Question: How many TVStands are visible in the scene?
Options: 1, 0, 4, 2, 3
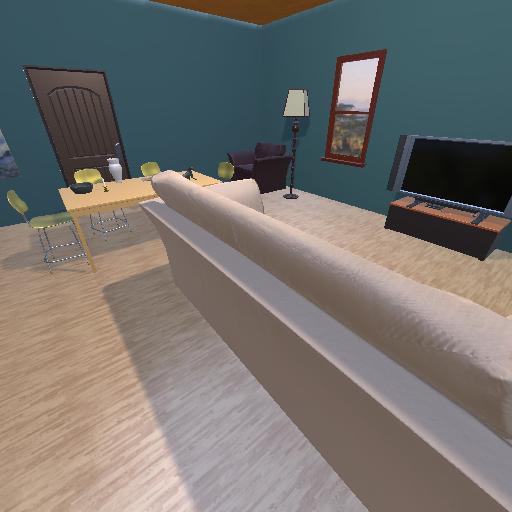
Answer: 1